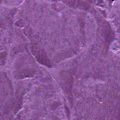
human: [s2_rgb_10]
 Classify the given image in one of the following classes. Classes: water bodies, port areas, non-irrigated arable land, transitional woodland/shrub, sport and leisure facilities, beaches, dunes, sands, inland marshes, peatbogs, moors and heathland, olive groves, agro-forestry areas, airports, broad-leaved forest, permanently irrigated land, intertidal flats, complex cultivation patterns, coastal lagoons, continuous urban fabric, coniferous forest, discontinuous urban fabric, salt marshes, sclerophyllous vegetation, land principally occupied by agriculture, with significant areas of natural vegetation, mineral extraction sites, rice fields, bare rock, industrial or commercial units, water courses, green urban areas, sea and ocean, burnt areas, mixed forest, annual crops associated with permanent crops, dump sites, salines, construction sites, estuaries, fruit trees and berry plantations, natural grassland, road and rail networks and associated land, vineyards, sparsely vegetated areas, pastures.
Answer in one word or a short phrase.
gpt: sea and ocean